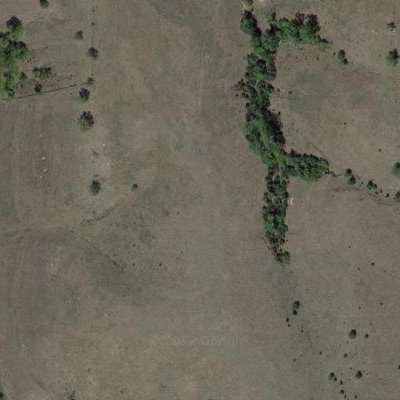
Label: Grass